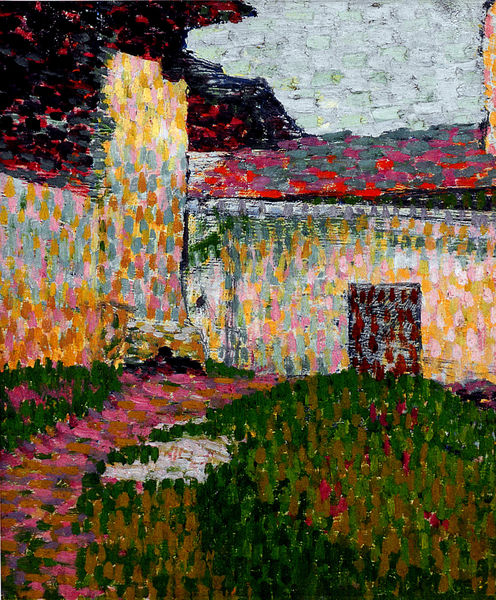
Titel: La piazetta (Maloja)
Künstler: Giovanni Giacometti
Institution: (Privatsammlung)
Schlagwörter: blau, gemälde, gewitter, himmel, weiß, wolken, gelb, grün, impressionismus, blumen, braun, bunt, schwarz, tür, dach, gebäude, gras, haus, rasen, rot, weg, wiese, wolke, malerei, wand, tod, bild, holland, rauch, rosa, dachziegel, garten, pointilismus, mauer, farbe, bauernhof, van gogh, impressionistisch, striche, tor, punkte, gepunktet, gefahr, tupfen, pinselstriche, raster, vincent, pointillismus, zuhause, giebeldach, scheunentor, grün gelb, hof wiese impressionismus dunkle wolken, gelb rot grün haus